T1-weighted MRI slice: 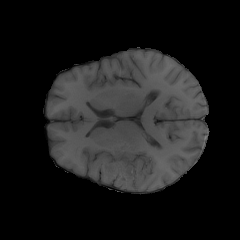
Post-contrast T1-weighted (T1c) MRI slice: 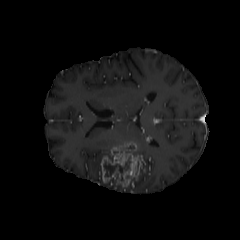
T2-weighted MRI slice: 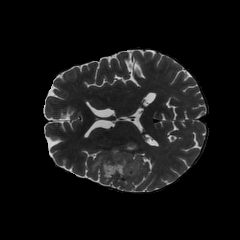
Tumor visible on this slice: yes